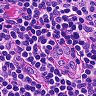
Metastatic tissue present: no